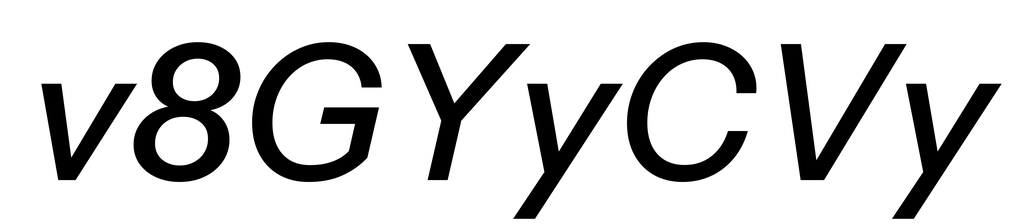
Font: InstrumentSans-Italic_Medium_Italic